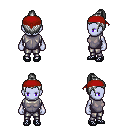
a pixel art fantasy rpg character, female body template, dark elf, purple skin, steel chest armor, metal pants, white short topknot hairstyle, red bandana, ghillies, four views (front, back, left, right), 2x2 character sprite sheet, small pixel art, hard edges, no anti-aliasing